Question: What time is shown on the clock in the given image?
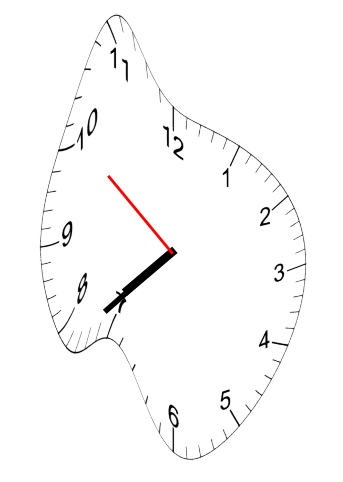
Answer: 07:37:51